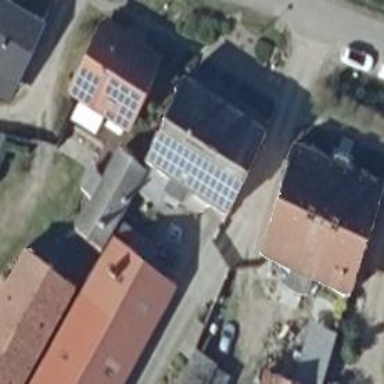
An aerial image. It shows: Small solar photovoltaic panel generator inside building.